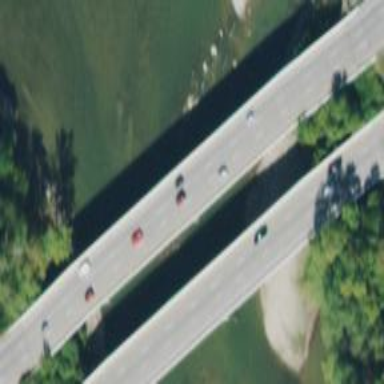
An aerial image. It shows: Man-made bridge.